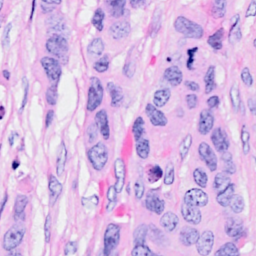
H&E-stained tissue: Breast